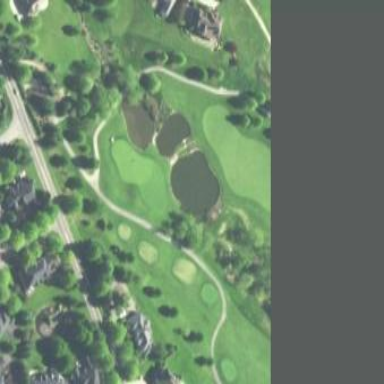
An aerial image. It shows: Water hazard in golf course. The hazard is natural water feature.